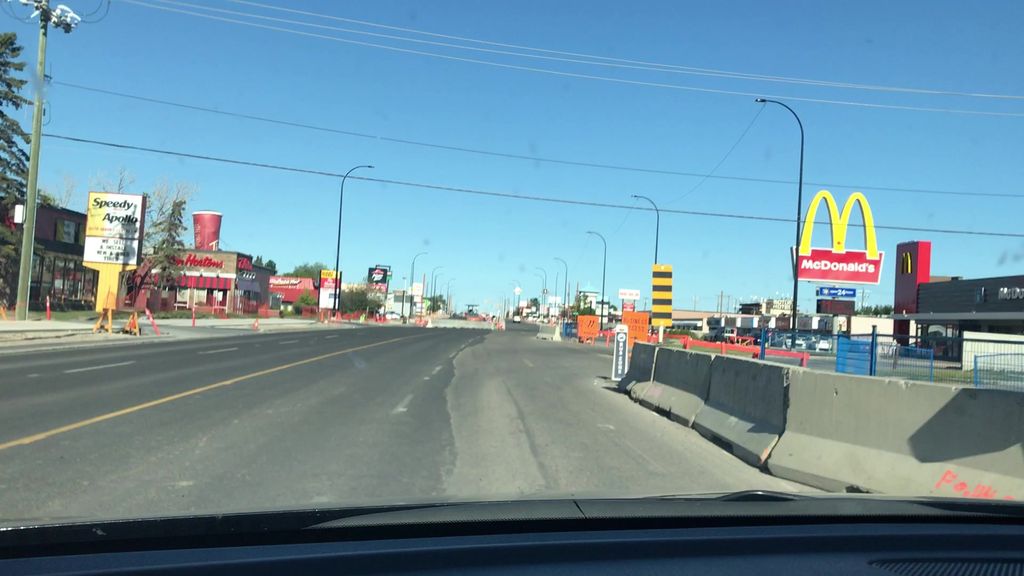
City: calgary